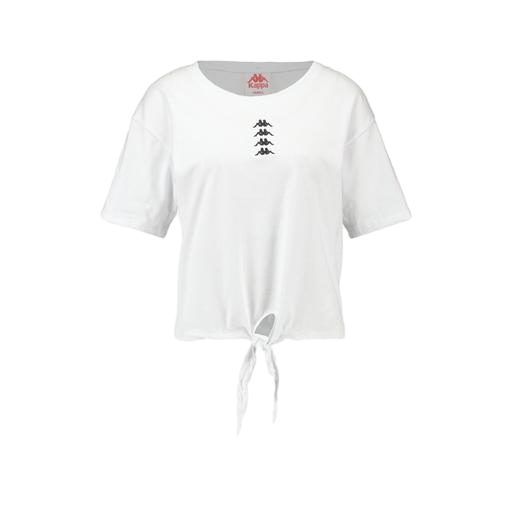
mid t-shirt, white indra tie-front top, white single knot t-shirt, white background